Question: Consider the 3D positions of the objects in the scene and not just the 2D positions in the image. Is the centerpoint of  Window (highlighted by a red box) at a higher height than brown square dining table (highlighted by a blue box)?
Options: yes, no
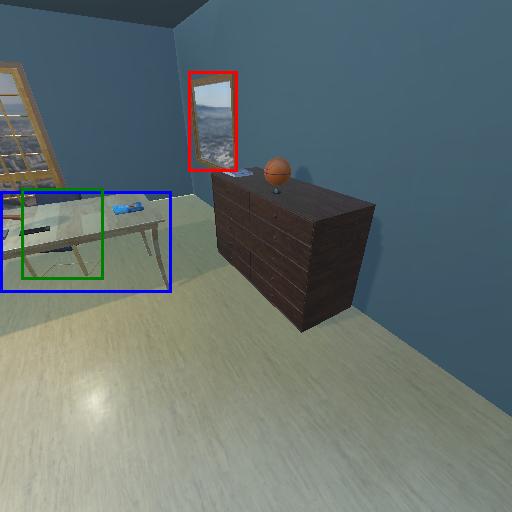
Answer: yes